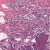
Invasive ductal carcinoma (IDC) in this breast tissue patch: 0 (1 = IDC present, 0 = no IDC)